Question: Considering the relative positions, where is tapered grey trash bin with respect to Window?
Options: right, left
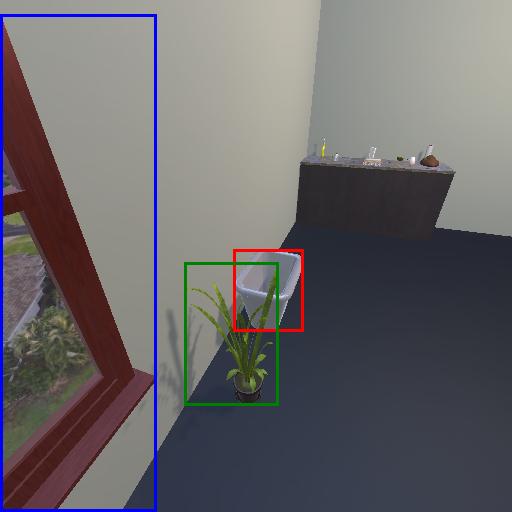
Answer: right